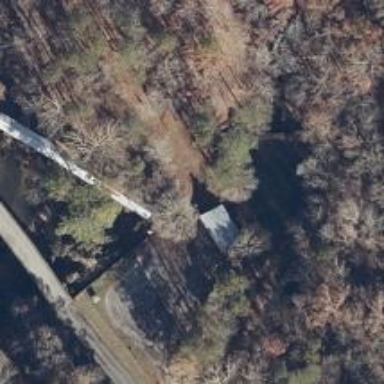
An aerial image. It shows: Path leading to bridge.